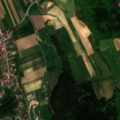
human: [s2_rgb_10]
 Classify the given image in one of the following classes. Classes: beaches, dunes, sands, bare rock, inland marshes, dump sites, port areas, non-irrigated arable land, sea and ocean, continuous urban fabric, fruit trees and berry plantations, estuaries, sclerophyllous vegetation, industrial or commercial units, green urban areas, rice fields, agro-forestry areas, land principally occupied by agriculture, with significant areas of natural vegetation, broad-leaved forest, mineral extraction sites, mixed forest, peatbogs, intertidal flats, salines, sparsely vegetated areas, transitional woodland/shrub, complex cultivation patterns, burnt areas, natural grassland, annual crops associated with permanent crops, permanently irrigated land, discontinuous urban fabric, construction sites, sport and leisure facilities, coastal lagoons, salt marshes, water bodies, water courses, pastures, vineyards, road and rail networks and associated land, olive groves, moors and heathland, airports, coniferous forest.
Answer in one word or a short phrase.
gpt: discontinuous urban fabric, non-irrigated arable land, coniferous forest, mixed forest